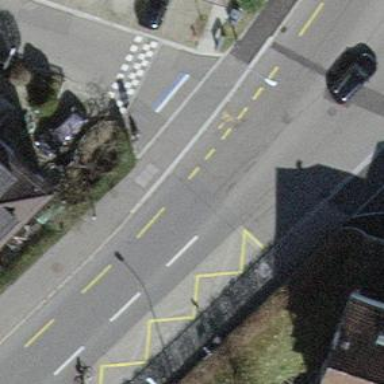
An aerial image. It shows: Public transport stop position.